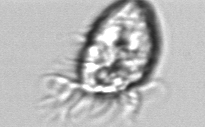
Label: Strombidium_morphotype1